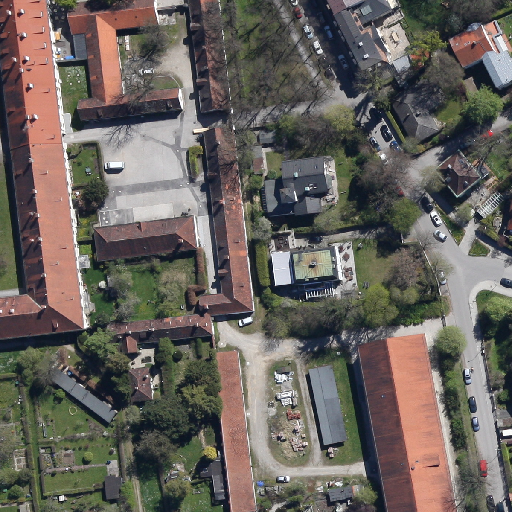
Referring expression: vehicle